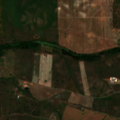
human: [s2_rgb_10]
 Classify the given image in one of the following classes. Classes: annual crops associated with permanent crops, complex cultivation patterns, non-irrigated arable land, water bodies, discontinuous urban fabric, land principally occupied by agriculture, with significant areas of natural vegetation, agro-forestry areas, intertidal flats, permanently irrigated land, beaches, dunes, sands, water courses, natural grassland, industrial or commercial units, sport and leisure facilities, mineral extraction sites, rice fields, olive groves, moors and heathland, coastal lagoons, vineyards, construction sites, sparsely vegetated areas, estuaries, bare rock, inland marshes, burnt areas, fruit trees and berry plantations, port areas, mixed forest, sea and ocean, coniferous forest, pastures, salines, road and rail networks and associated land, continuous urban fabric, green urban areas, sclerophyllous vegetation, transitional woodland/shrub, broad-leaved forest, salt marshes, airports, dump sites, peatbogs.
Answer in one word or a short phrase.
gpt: continuous urban fabric